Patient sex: M
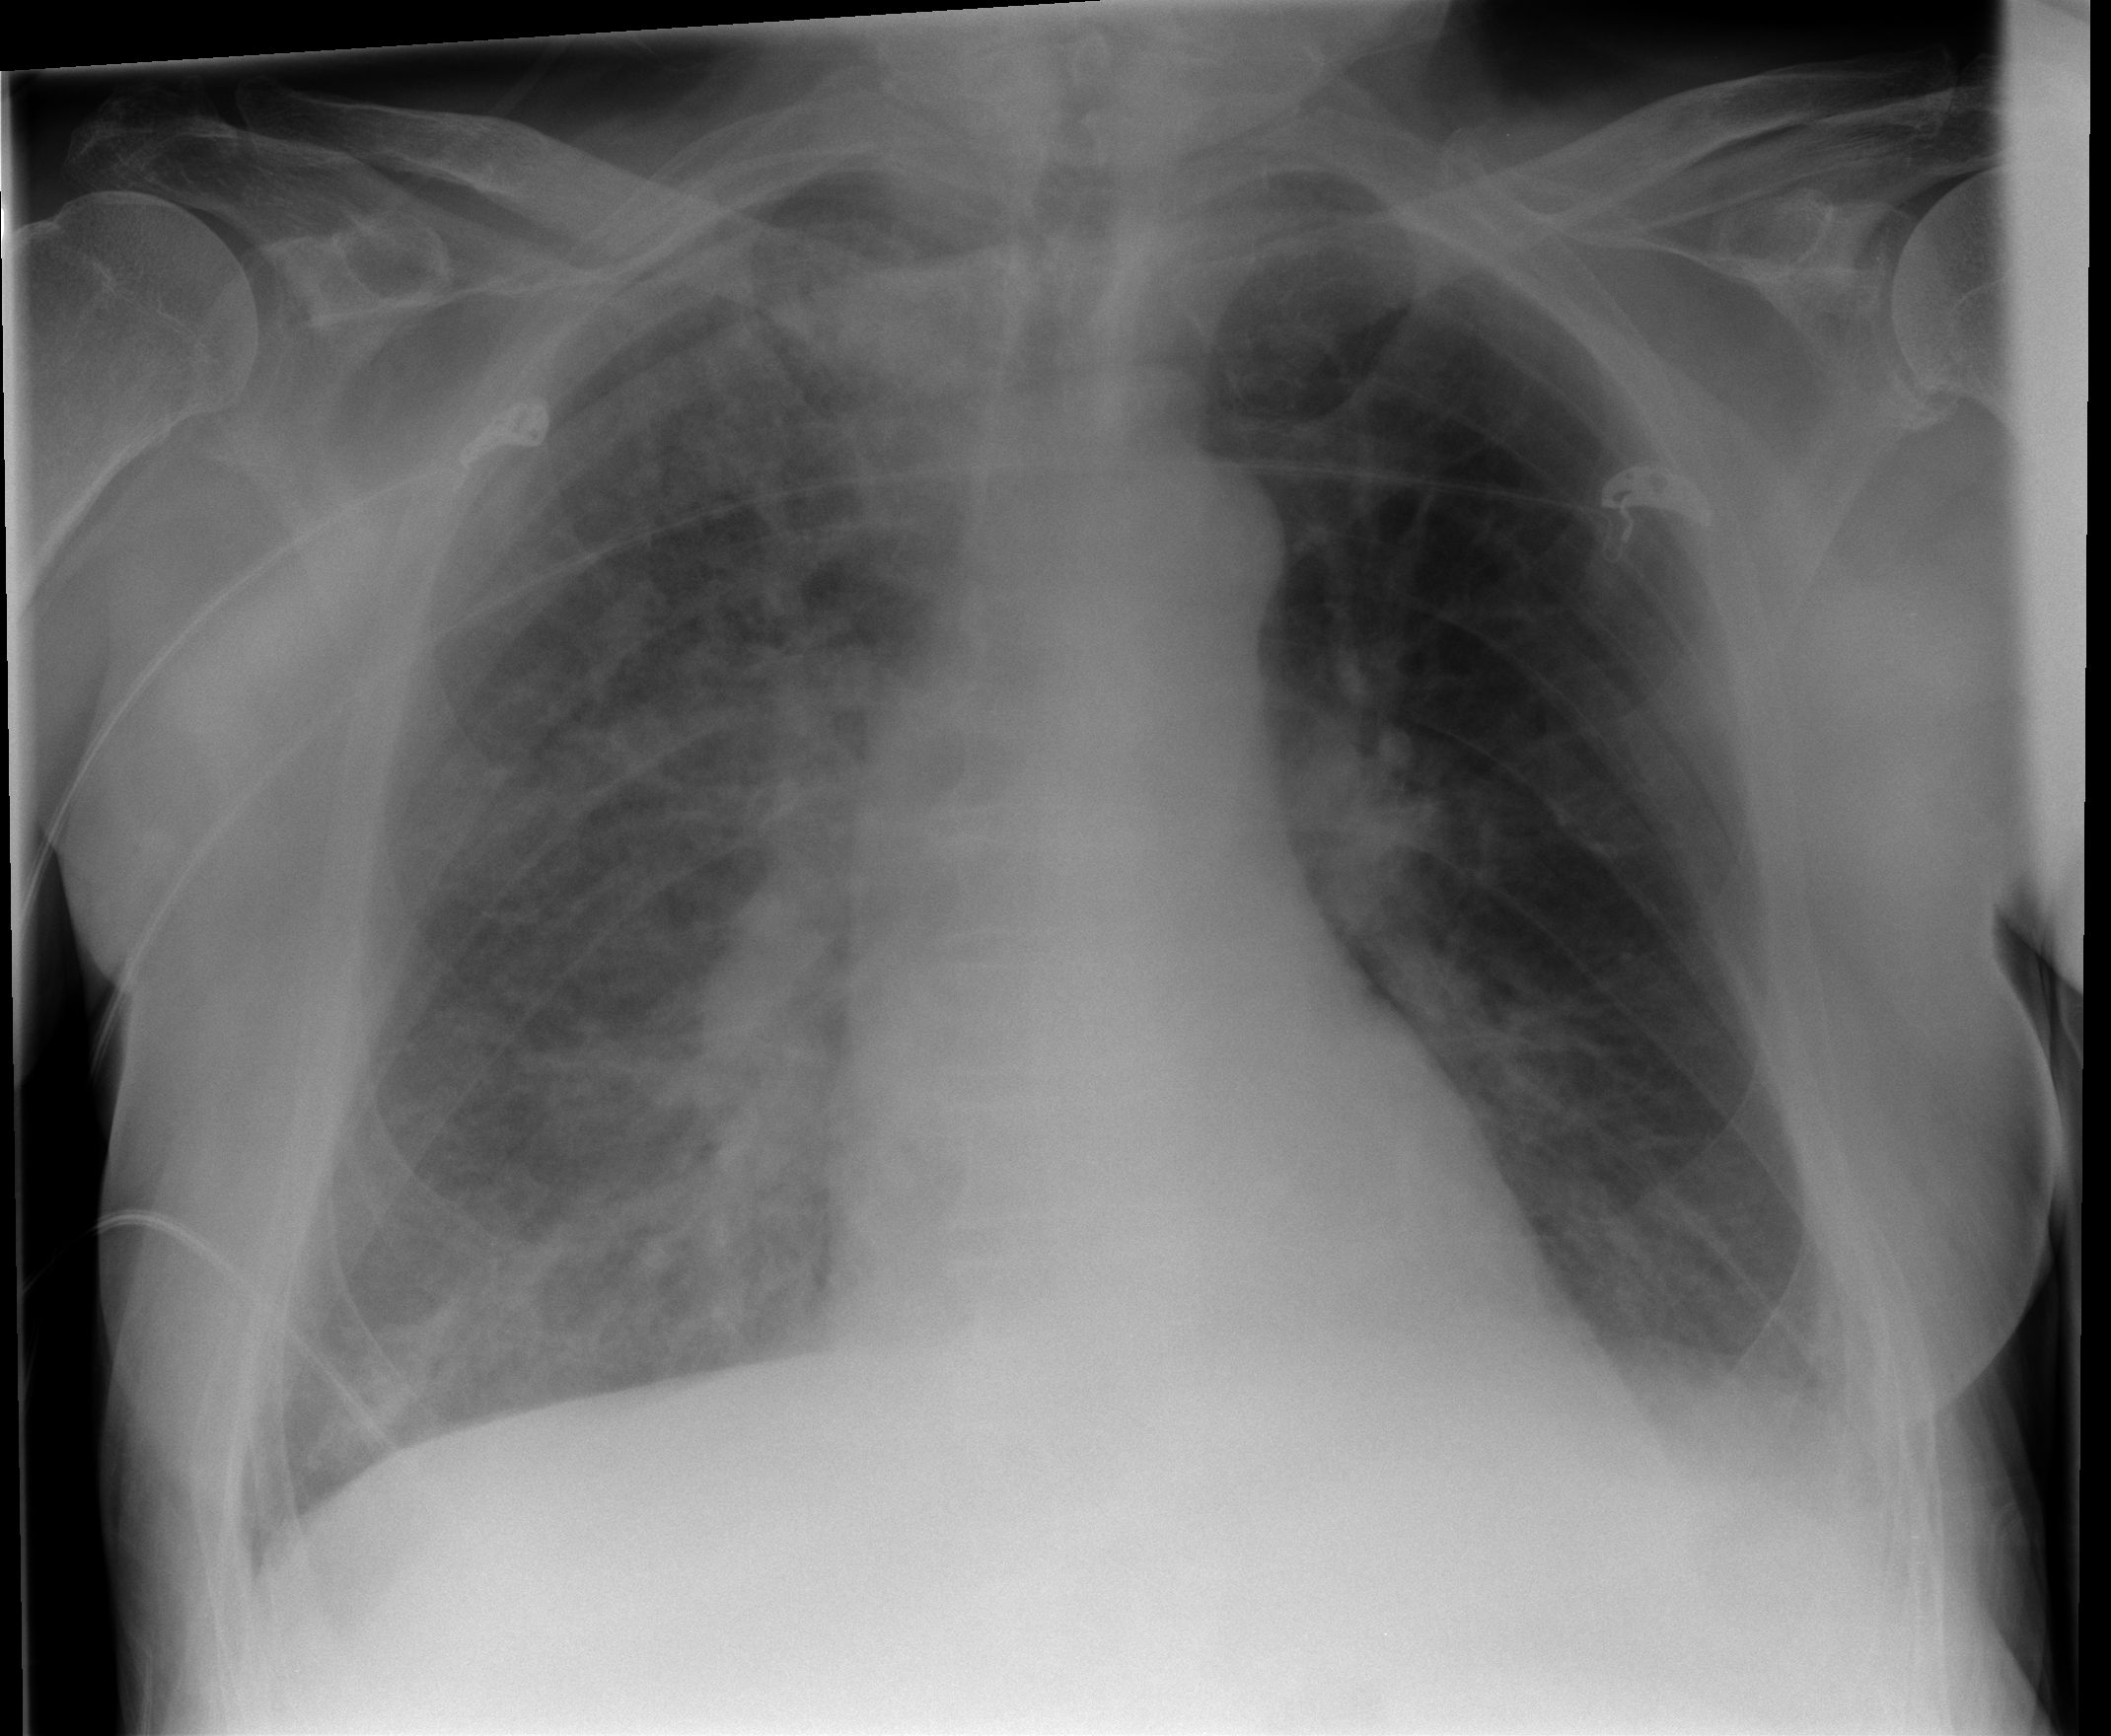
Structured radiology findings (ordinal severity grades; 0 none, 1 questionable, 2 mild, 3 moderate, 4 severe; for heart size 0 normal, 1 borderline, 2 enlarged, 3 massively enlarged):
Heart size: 0
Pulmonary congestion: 2
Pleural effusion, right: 0
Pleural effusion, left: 2
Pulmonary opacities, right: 2
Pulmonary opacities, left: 0
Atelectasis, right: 2
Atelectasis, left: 0